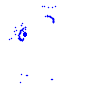
Particle: electron